Interaction volume radius: 5 \u00c5
Interaction volume height: 25 \u00c5
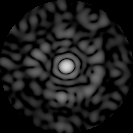
Disorder parameter: 0.8212